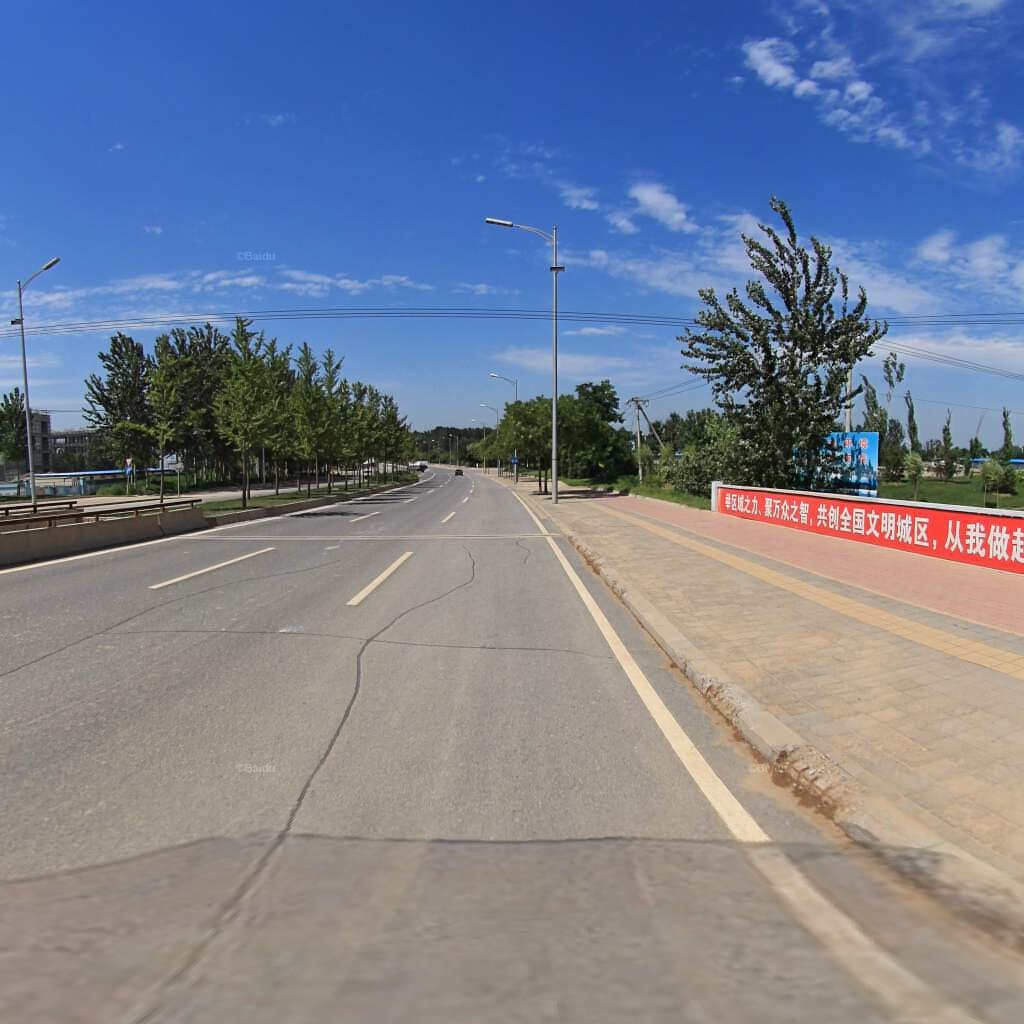
Region: Haidian
Road damage annotations: longitudinal patch, longitudinal patch, longitudinal patch, transverse patch